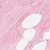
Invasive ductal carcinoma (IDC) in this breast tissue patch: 0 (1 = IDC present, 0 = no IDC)